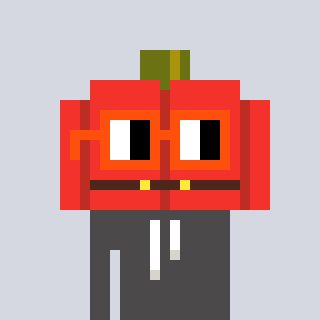
a pixel art character with square orange glasses, a pumpkin-shaped head and a grayscale-colored body on a cool background